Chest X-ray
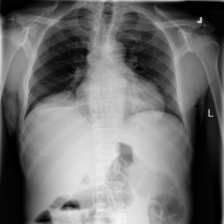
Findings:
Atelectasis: positive
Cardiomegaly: negative
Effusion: negative
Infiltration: positive
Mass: negative
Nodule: negative
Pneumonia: negative
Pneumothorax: negative
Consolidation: negative
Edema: negative
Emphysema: negative
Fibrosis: negative
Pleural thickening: negative
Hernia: negative